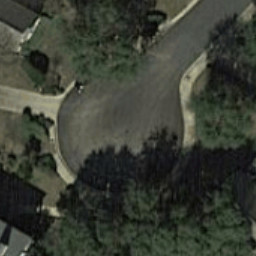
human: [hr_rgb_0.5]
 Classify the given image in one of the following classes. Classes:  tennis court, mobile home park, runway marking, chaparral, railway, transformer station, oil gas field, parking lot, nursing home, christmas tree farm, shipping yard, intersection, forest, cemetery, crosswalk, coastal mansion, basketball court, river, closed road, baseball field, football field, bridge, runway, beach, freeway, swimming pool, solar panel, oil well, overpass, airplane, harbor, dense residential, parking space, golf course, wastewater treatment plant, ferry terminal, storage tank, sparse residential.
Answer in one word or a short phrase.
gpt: closed road